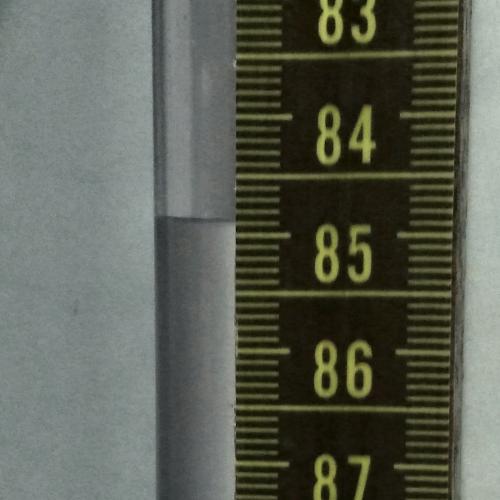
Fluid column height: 84.9 cm